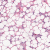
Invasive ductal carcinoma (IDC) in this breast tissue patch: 0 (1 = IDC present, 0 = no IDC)